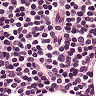
Metastatic tissue present: no